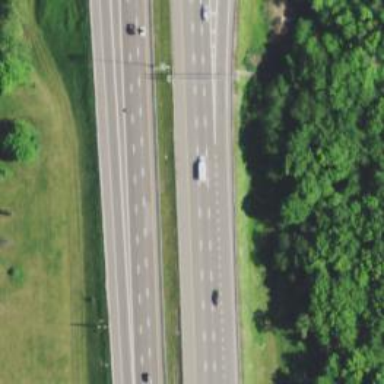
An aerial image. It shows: Motorway junction.